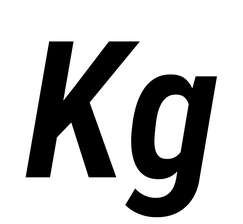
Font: Roboto-Italic_Condensed_SemiBold_Italic